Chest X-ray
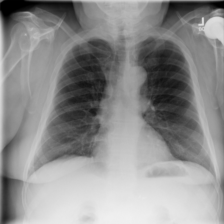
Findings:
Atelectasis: negative
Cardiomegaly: negative
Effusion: negative
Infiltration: negative
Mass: negative
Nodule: negative
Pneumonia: negative
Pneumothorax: negative
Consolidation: negative
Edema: negative
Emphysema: negative
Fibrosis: negative
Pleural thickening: negative
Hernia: negative